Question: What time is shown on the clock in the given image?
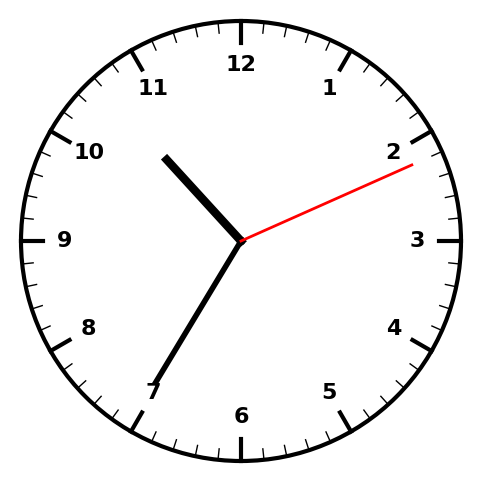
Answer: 10:35:11